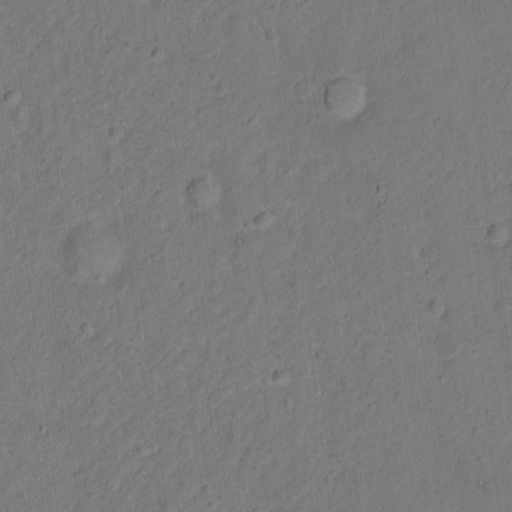
Classes present: Background